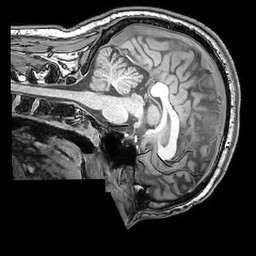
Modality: T1w
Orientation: sagittal
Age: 25
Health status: ill
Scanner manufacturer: philips
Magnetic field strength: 3 T
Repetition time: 0.007 s
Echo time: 0.0035 s